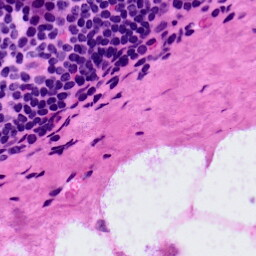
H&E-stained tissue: LymphNode